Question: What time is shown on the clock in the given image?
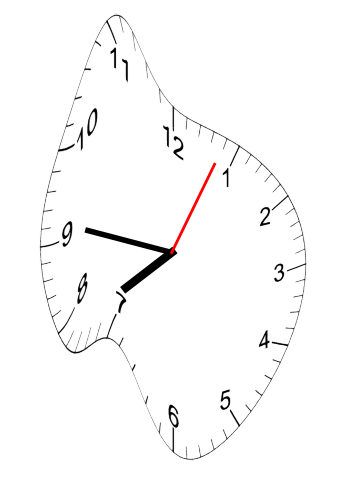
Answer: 07:46:04